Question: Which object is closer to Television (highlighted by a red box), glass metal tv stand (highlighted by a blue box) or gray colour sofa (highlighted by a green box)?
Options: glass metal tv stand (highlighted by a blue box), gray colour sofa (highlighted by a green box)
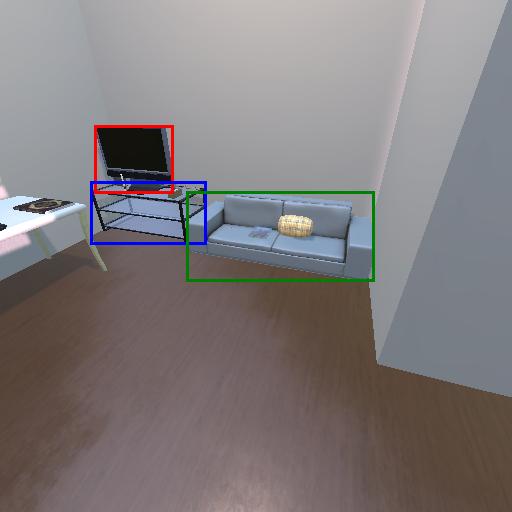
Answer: glass metal tv stand (highlighted by a blue box)